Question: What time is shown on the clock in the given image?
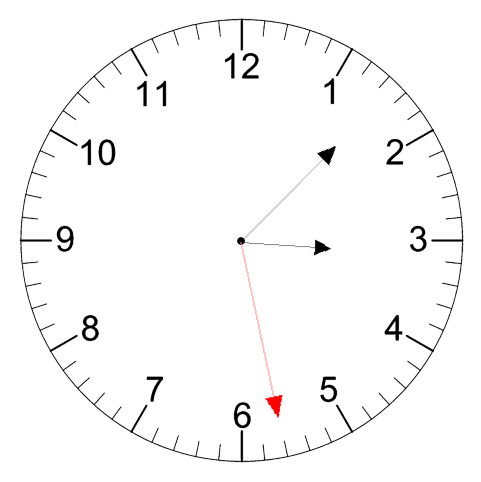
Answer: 03:07:28